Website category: university
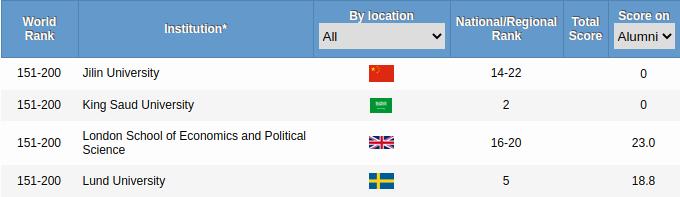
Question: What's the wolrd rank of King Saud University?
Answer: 151-200

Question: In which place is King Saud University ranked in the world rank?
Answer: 151-200

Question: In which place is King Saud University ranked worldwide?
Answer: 151-200

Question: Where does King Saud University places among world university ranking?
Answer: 151-200

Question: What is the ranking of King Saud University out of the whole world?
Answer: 151-200

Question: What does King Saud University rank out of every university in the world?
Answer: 151-200

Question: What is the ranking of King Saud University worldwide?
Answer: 151-200

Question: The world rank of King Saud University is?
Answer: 151-200

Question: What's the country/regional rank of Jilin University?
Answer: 14-22

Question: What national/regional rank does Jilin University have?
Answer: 14-22

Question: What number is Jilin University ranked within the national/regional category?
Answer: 14-22

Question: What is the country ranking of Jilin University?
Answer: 14-22

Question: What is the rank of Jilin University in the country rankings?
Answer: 14-22

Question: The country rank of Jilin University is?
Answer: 14-22

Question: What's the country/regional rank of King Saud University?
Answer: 2

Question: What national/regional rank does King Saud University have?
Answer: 2

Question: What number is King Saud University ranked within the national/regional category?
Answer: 2

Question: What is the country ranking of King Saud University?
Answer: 2

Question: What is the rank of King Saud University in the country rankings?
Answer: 2

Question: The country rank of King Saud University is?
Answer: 2

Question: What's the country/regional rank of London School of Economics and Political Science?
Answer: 16-20

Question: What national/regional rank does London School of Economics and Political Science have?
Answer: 16-20

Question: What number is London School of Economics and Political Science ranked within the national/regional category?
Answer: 16-20

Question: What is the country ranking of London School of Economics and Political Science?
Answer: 16-20

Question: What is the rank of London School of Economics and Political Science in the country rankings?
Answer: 16-20

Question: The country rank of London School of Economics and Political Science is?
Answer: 16-20

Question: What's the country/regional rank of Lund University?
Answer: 5

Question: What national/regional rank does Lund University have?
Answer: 5

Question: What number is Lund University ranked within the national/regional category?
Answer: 5

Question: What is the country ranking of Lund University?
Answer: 5

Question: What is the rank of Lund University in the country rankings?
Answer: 5

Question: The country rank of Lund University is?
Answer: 5

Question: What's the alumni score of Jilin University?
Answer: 0

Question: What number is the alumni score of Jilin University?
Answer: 0

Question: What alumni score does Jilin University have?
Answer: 0

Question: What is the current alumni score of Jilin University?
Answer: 0

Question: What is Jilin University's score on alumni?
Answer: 0

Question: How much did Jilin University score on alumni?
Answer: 0

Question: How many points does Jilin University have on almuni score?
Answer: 0

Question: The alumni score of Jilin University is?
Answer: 0

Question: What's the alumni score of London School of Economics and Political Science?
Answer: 23.0

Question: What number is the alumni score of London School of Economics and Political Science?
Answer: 23.0

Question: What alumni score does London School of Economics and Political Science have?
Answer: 23.0

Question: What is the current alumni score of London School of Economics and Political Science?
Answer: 23.0

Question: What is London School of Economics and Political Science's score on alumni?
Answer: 23.0

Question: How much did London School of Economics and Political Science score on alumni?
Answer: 23.0

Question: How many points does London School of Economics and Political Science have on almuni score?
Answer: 23.0

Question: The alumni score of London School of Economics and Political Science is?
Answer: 23.0

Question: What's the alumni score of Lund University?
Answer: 18.8

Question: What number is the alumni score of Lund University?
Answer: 18.8

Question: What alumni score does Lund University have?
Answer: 18.8

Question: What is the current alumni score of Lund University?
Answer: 18.8

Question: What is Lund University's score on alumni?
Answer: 18.8

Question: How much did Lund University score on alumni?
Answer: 18.8

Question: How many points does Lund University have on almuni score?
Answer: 18.8

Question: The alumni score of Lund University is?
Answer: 18.8

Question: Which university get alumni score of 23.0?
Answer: London School of Economics and Political Science

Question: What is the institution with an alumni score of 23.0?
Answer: London School of Economics and Political Science

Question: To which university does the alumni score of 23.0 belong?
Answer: London School of Economics and Political Science

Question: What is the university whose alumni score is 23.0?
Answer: London School of Economics and Political Science

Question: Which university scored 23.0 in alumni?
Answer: London School of Economics and Political Science

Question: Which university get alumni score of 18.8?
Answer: Lund University

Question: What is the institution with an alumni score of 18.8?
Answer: Lund University

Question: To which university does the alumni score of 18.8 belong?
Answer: Lund University